Interaction volume radius: 5 \u00c5
Interaction volume height: 30 \u00c5
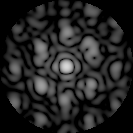
Disorder parameter: 0.5211